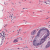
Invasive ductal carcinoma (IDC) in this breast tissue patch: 1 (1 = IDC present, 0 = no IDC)